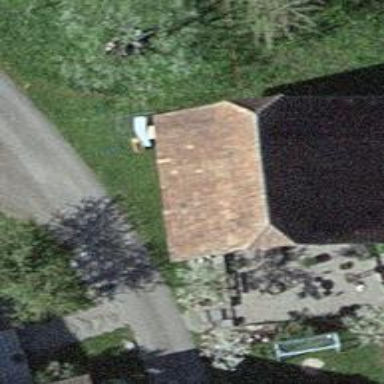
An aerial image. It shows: Rural barn.